Question: I am working with python v2.7 and wxPython v3.0 on Windows 7 OS.
In my app I have a about menu. Upon clicking the about menu I want to display some information about my app. I am trying to create a dialog box/AboutBox exactly as shown in the image below.(This is the about dialog of <URL>
The special thing about the dialog box of notepad++ is that I need a text control window too. One can copy the info.

I tried to do the same in wxPython, but unfortunately I failed. I tried two different hit and trial approaches.
I tried to add the text control window to the wxMessageDialog but it doesn't shows up at all.
I tried to use the <URL> in wxPython, and tried to add the text control to it but it failed because the AboutDialogInfo is not a window and the parent of the text control should be of a window type.
'''
Error:
aboutPanel = wx.TextCtrl(info, -1, style = wx.TE_MULTILINE|wx.TE_READONLY|wx.HSCROLL)
File "C:\Python27\lib\site-packages\wx-3.0-msw\wx\_controls.py", line 2019, in __init__
_controls_.TextCtrl_swiginit(self,_controls_.new_TextCtrl(*args, **kwargs))
TypeError: in method 'new_TextCtrl', expected argument 1 of type 'wxWindow *'
'''
It would be great if someone could provide some idea on how to add a text control windows to a dialog box/AboutBox?
Here is my code sample for playing around:
'''
import wx
from wx.lib.wordwrap import wordwrap
class gui(wx.Frame):
def __init__(self, parent, id, title):
wx.Frame.__init__(self,None, id, title, style=wx.DEFAULT_FRAME_STYLE)
panel1 = wx.Panel(self, -1)
panel1.SetBackgroundColour('#fffaaa')
menuBar = wx.MenuBar()
file = wx.Menu()
file.Append(101, '&About1', 'About1')
file.Append(102, '&About2', 'About2')
menuBar.Append(file, '&File')
self.SetMenuBar(menuBar)
wx.EVT_MENU(self, 101, self.onAbout)# Event for the About1 menu
wx.EVT_MENU(self, 102, self.onAboutDlg)# Event for the About2 menu
def onAbout(self, event):
message = 'This fantastic app was developed using wxPython.
wxPython is c00l :)'
dlg = wx.MessageDialog(self, message, 'My APP', wx.OK|wx.ICON_INFORMATION)
aboutPanel = wx.TextCtrl(dlg, -1, style = wx.TE_MULTILINE|wx.TE_READONLY|wx.HSCROLL)
aboutPanel.WriteText('Experimentation is the part of our life.
')
dlg.ShowModal()
dlg.Destroy()
def onAboutDlg(self, event):
self.panel = wx.Panel(self, -1)
info = wx.AboutDialogInfo()
info.Name = "My About Box"
info.Version = "0.1"
info.Copyright = "(C) 2014 xxx"
info.Description = wordwrap(
"This is an example application that shows the problem "
"that I am facing :)",
350, wx.ClientDC(self.panel))
info.WebSite = ("http://stackoverflow.com/users/<PHONE>/pss", "My Home Page")
info.Developers = ["PSS"]
info.License = wordwrap("Driving license and a AK-47 too :P ", 500,wx.ClientDC(self.panel))
# Uncomment the following line to get the error!
#aboutPanel = wx.TextCtrl(info, -1, style = wx.TE_MULTILINE|wx.TE_READONLY|wx.HSCROLL)
#aboutPanel.WriteText('Experimentation is the part of our life.
')
wx.AboutBox(info)
if __name__ == '__main__':
app = wx.App()
frame = gui(parent=None, id=-1, title="My-App")
frame.Show()
app.MainLoop()
'''
Thank you for your time!
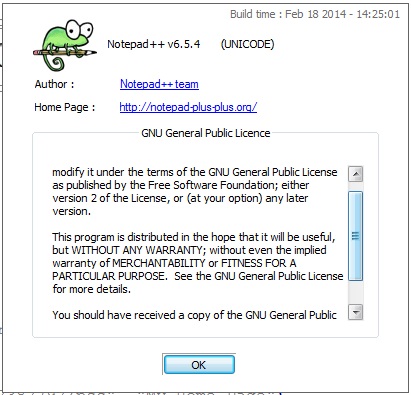
Answer: 'wxAboutBox()' uses the standard about dialog for the current platform so it won't help you to achieve your goal. Similarly, 'wxMessageDialog' is the native message box dialog which, again, can't have your custom text box. OTOH there is absolutely no problem with building any dialog you want using 'wxDialog' and adding elements to it (and using sizers to lay them out).
IOW your mistake is to think that the class you need to use is 'wxMessageDialog': it isn't, you need 'wxDialog'.